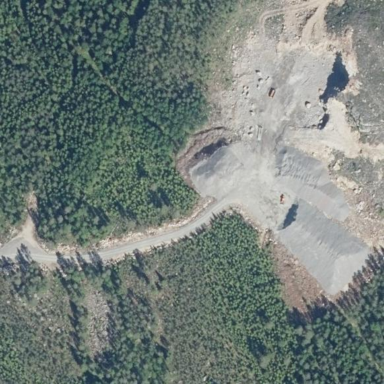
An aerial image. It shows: Quarry area rich in gravel resources.